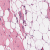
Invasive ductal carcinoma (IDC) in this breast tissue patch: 0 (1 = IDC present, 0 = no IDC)